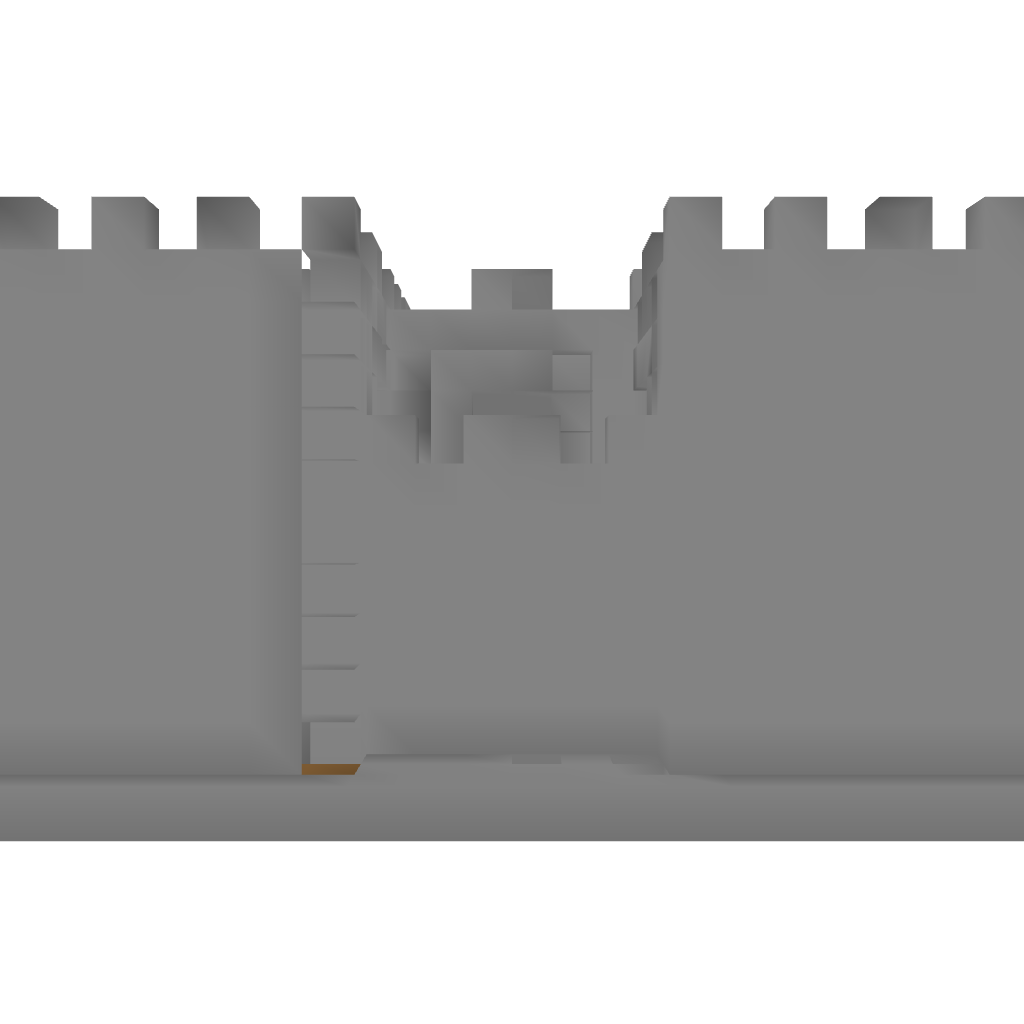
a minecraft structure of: Ultima Online Housing - Stone Keep bad low quality